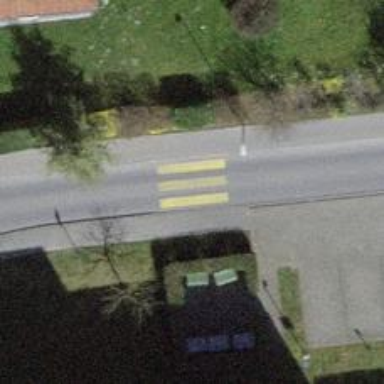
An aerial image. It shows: Residential road with separate sidewalks on both sides.